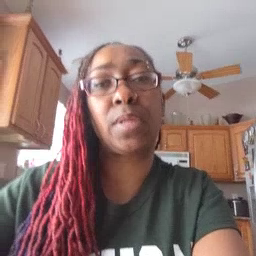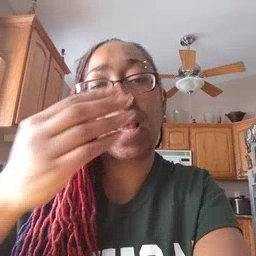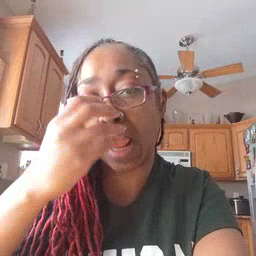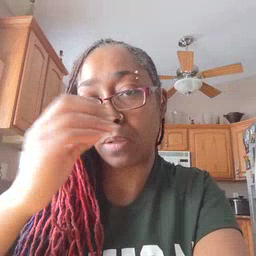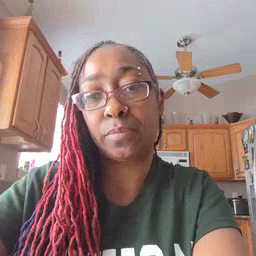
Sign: clown